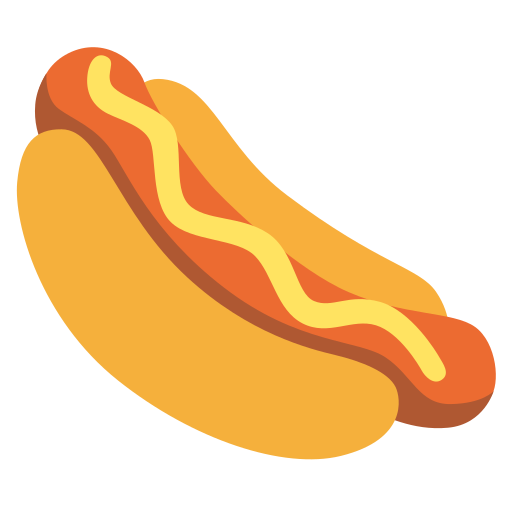
Emoji: 🌭